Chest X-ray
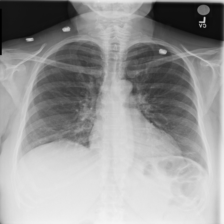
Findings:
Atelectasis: positive
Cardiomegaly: negative
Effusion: negative
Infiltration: negative
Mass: negative
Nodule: negative
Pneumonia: negative
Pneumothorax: negative
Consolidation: negative
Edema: negative
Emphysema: negative
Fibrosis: negative
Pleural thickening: negative
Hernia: negative